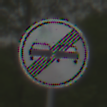
Verkehrszeichen: EndeUeberholverbot
Umgebung: Outdoor, Nature
Tageszeit: MorningAfternoon
Wetter: Overcast
Licht: Natural
Jahreszeit: NotSpecified
Kontrast: LowContrast